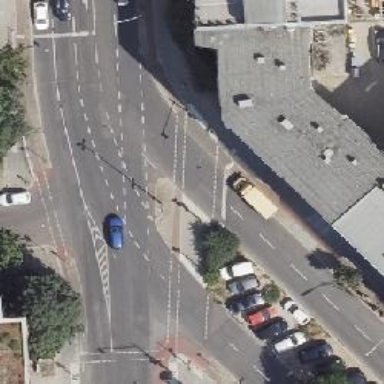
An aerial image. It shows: Asphalt footway with marked crossing equipped with traffic signals.